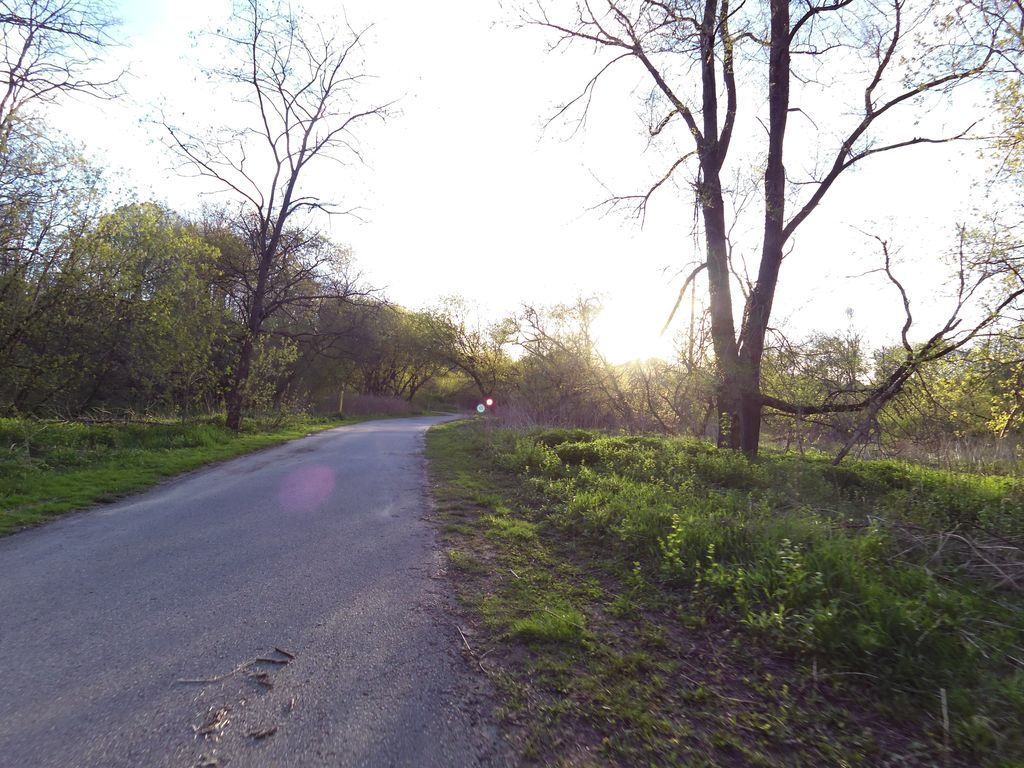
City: toronto